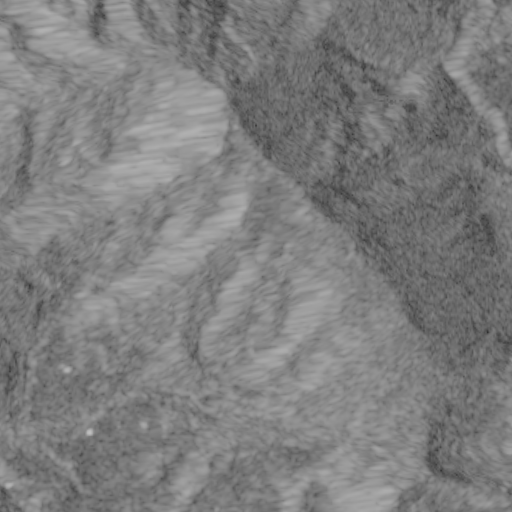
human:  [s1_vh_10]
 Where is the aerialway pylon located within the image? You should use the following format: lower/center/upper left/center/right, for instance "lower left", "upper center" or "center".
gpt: The aerialway pylon is located in the lower right of the image.
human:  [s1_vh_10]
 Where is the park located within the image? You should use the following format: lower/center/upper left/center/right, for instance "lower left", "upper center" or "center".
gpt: The park is located in the upper right of the image.
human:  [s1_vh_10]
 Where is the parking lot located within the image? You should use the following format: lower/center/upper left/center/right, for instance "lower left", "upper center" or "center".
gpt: The parking lot is located in the lower left of the image.
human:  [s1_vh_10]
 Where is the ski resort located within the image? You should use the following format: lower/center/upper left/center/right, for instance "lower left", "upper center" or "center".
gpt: The ski resort is located in the lower right of the image.
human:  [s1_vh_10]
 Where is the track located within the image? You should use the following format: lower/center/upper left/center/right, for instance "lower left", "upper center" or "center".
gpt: There is no track in the image.

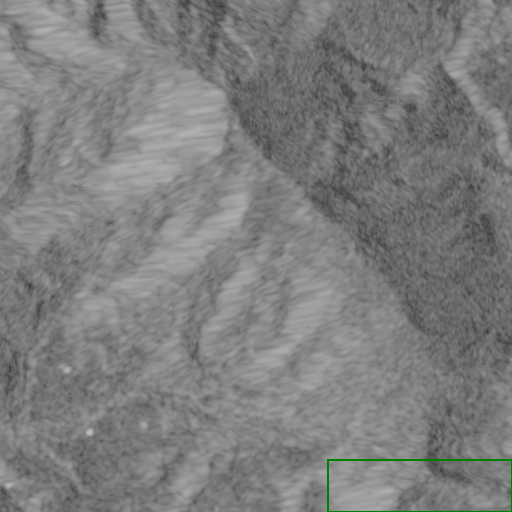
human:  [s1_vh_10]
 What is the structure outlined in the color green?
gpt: The structure outlined in green is a ski resort.
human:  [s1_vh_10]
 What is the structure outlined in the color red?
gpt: There is no red outline.